Interaction volume radius: 10 \u00c5
Interaction volume height: 10 \u00c5
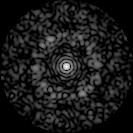
Disorder parameter: 0.8187